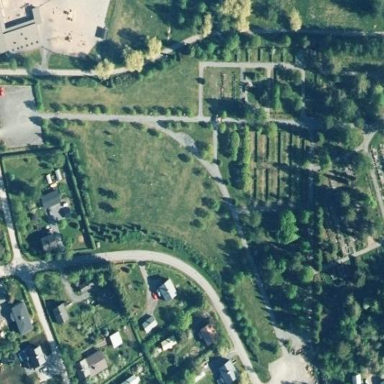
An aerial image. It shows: Graveyard.